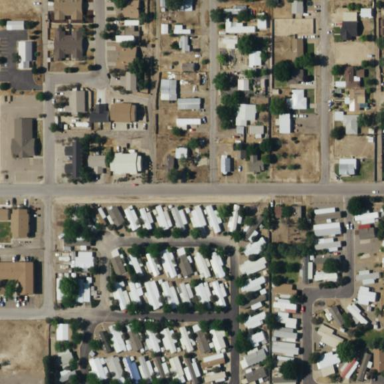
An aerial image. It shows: Residential area known as trailer park.